Question: Today, I am facing issues to get uploaded file in APIs call. I have no any idea about it.
Any one can tell me how to solve it?
My Existing AngularJs is
'''
<!DOCTYPE html>
<html ng-app="myApp">
<head>
<link rel="stylesheet" href="https://maxcdn.bootstrapcdn.com/bootstrap/3.2.0/css/bootstrap.css" />
<script src="https://code.angularjs.org/1.3.0-rc.2/angular.js"></script>
<script>
var myApp = angular.module('myApp', []);
myApp.directive('fileModel', ['$parse',
function ($parse) {
return {
restrict: 'A',
link: function (scope, element, attrs) {
var model = $parse(attrs.fileModel);
var modelSetter = model.assign;
debugger;
element.bind('change', function () {
scope.$apply(function () {
modelSetter(scope, element[0].files[0]);
});
});
}
};
}
]);
myApp.service('fileUpload', ['$http',
function ($http) {
this.uploadFileToUrl = function (file, uploadUrl) {
var fd = new FormData();
debugger;
fd.append('file', file);
$http.post(uploadUrl, fd, {
transformRequest: angular.identity,
headers: {
'Content-Type': undefined
}
})
.success(function (resp) {
debugger;
})
.error(function (resp) {
debugger;
});
}
}
]);
myApp.controller('myCtrl', ['$scope', 'fileUpload',
function ($scope, fileUpload) {
debugger;
$scope.uploadFile = function () {
var file = $scope.myFile;
debugger;
//alert(JSON.stringify($scope.myFile));
//console.log('file is ' + JSON.stringify(file));
var uploadUrl = "http://localhost:56110/Api/Setting/fileUpload/1";
fileUpload.uploadFileToUrl(file, uploadUrl);
};
}
]);
</script>
</head>
<body>
<div ng-controller="myCtrl">
<input type="file" file-model="myFile" />
<button ng-click="uploadFile()">upload me</button>
</div>
</body>
</html>
'''
The Api code is
// POST api/setting
public void fileUpload([FormData] UploadExcel value, int id)
{
}
My Issues is

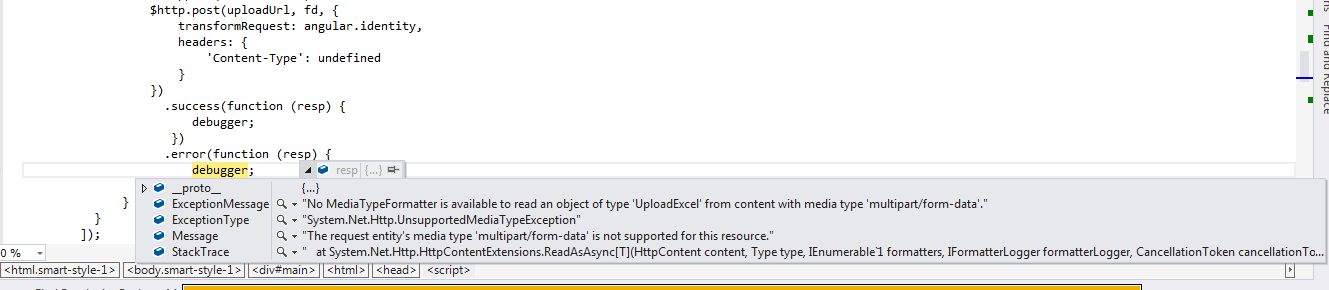
Answer: I think it might help you. follow this steps
1. Need to remove success and error functions from services.
2. Need to rebind your services in controller methods after successfully upload.